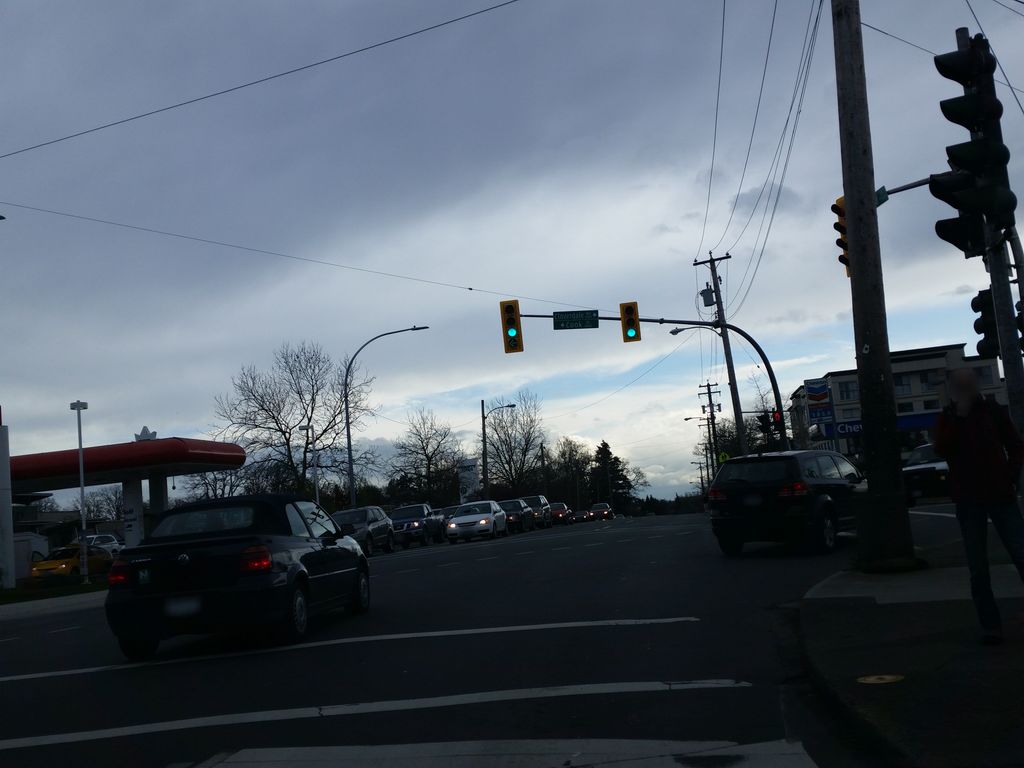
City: victoria